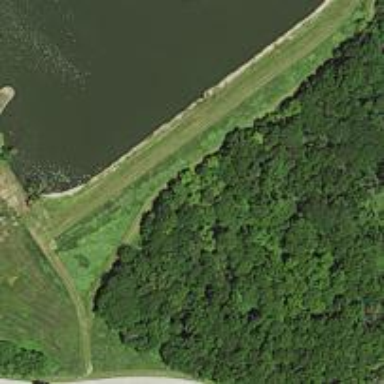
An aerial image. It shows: Dam across waterway.